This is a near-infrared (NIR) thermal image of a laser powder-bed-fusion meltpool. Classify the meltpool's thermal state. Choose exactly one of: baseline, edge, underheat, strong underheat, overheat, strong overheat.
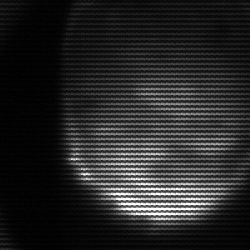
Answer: edge